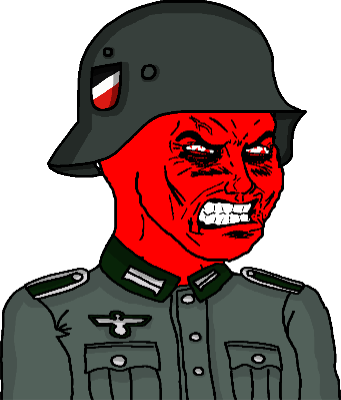
Label: 5_unsorted